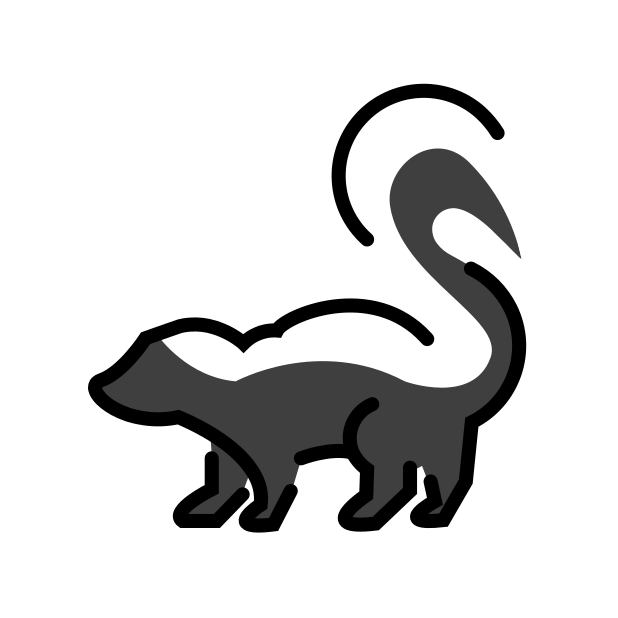
Emoji: 🦨
Name: skunk
Unicode: 0x1f9a8